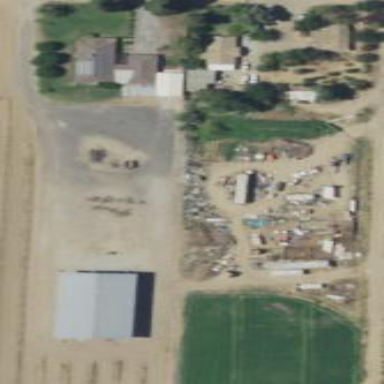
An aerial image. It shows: Farmyard area.